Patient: sex F, age 82
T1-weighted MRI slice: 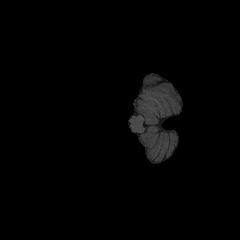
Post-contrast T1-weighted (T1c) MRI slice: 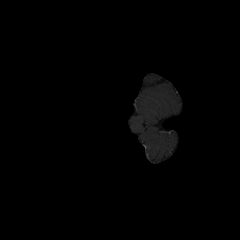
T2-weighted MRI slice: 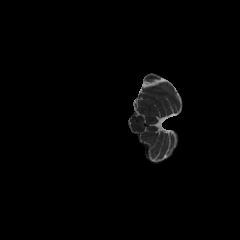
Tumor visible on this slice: no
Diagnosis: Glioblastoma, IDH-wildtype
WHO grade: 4